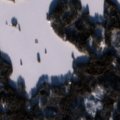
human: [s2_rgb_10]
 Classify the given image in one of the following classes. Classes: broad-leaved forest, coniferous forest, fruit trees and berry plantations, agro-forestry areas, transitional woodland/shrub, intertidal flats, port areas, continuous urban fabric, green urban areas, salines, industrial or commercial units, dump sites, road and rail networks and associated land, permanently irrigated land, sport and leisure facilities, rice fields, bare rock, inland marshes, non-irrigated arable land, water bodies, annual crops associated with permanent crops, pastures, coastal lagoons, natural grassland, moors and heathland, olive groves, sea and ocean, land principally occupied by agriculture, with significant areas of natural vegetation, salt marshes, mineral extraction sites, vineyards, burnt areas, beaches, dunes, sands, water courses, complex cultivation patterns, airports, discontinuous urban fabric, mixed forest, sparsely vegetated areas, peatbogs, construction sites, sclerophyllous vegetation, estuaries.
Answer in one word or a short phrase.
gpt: coniferous forest, mixed forest, water bodies